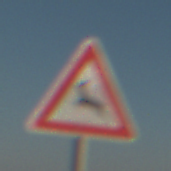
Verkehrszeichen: WildwechselRechts
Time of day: SunriseSunset
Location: Outdoor (Nature)
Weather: Clear
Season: NotSpecified
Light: Natural